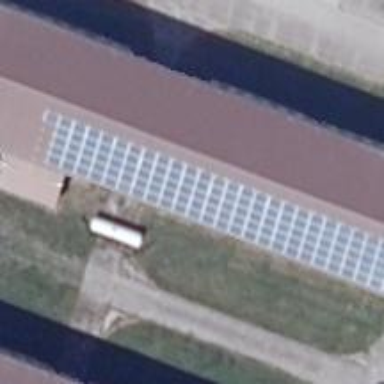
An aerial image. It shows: Solar photovoltaic panel generator producing electricity as small installation.